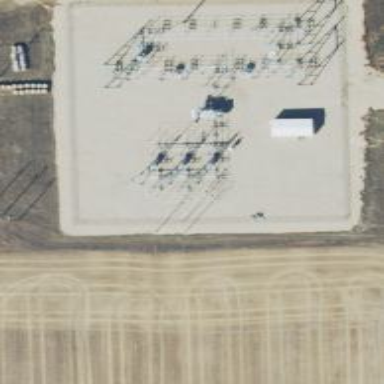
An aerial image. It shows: Switch used for power control.